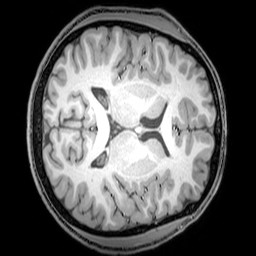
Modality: T1w
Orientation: axial
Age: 20
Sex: male
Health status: healthy
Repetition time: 0.081 s
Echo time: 0.037 s